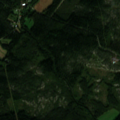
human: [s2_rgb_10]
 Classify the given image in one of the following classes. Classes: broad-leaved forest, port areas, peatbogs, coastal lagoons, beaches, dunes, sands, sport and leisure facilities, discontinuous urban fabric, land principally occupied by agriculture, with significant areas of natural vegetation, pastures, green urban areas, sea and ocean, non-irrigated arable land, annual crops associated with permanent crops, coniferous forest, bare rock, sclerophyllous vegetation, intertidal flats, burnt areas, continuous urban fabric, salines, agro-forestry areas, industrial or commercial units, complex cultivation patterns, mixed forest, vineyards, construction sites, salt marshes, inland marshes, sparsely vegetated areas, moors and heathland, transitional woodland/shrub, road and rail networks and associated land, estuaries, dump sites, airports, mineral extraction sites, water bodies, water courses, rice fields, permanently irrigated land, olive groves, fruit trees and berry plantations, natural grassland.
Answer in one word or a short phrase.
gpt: land principally occupied by agriculture, with significant areas of natural vegetation, coniferous forest, mixed forest, transitional woodland/shrub